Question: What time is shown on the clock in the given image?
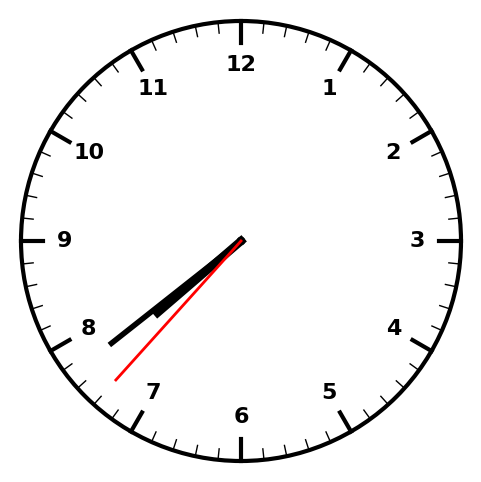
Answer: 07:38:37